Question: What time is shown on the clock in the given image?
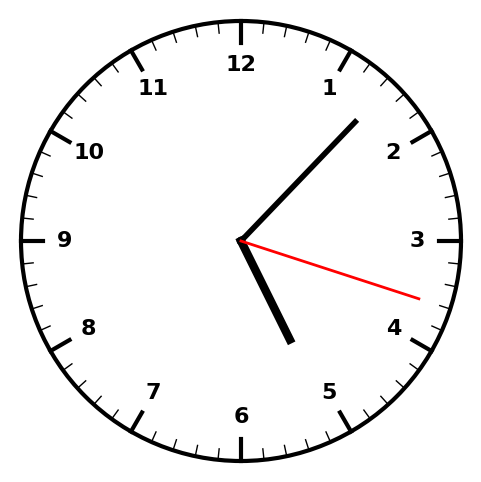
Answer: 05:07:18